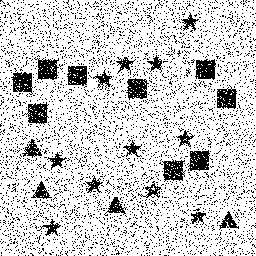
Squares: 9
Triangles: 4
Stars: 11
Total shapes: 24